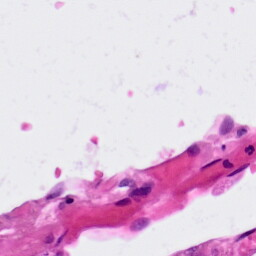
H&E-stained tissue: Lung